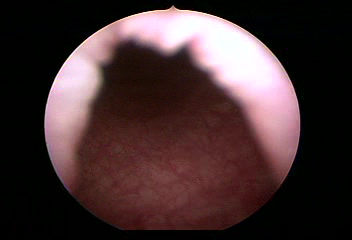
Modality: WLC
Class: Normal mucosa
Bladder cancer association: No